Field crop: maize
Growth stage: 2
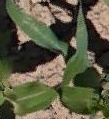
Species: maize